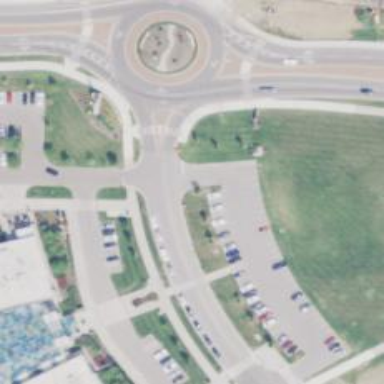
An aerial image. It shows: Marked crossing with zebra markings.